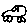
Label: car